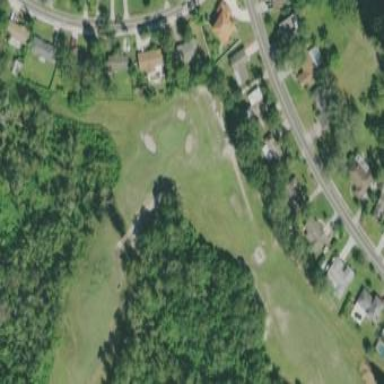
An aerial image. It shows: Golf course surrounded by greenery.